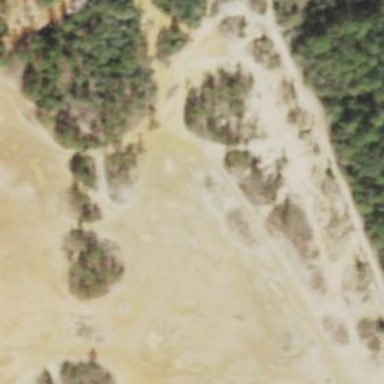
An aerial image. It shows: Quarry extracting sand as natural resource.